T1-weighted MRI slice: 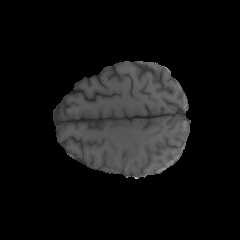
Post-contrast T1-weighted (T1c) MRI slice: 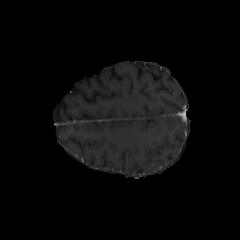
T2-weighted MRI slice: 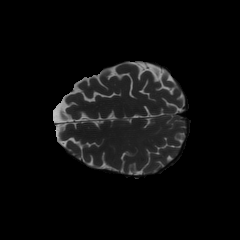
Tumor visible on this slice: no